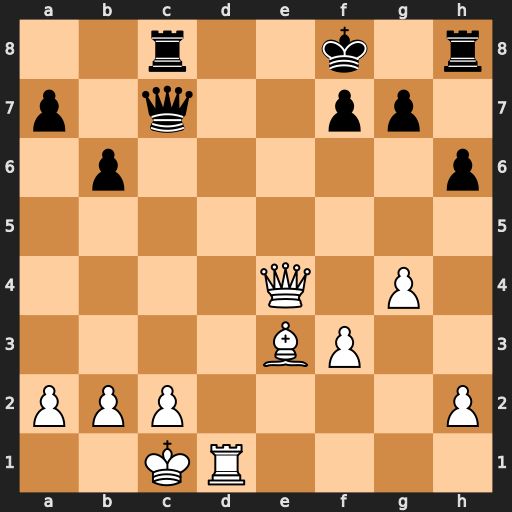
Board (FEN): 2r2k1r/p1q2pp1/1p5p/8/4Q1P1/4BP2/PPP4P/2KR4
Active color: w
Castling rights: -
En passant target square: -
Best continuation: Bf4 Qxc2+ Qxc2 Rxc2+ Kxc2